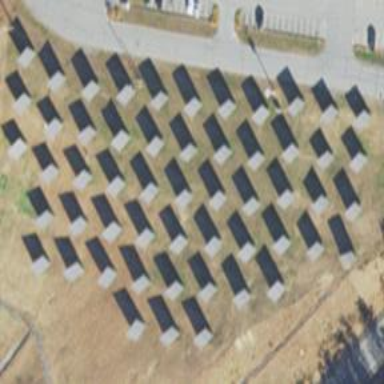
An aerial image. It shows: Solar power plant with photovoltaic technology generating electricity.